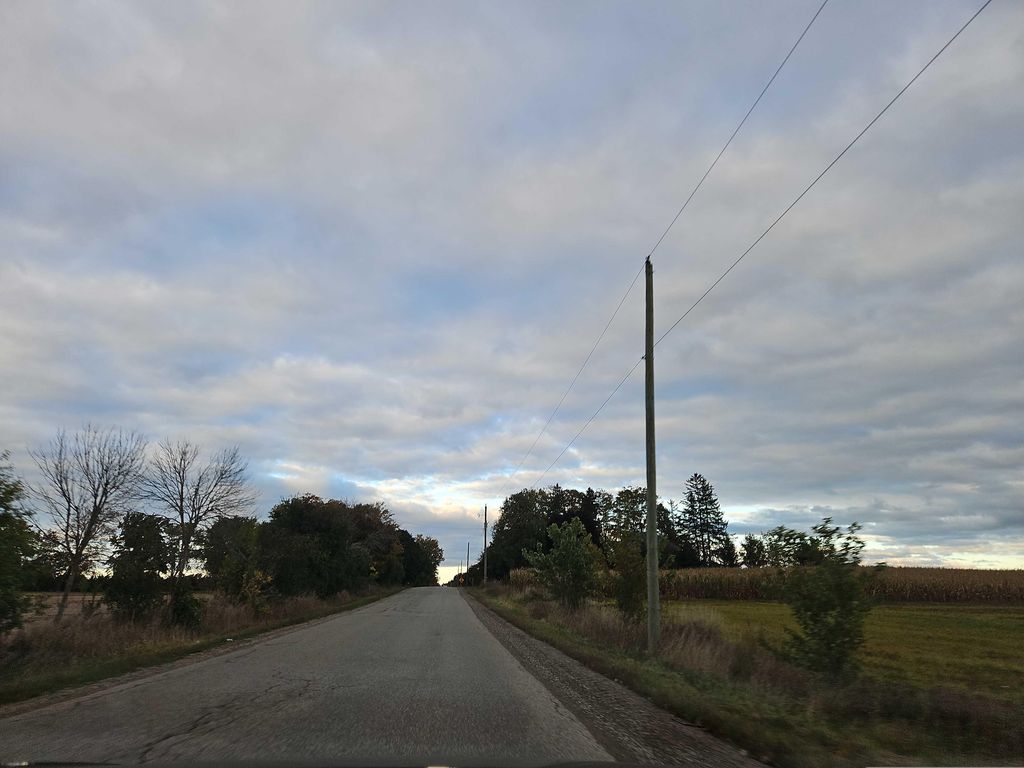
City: kitchener-waterloo